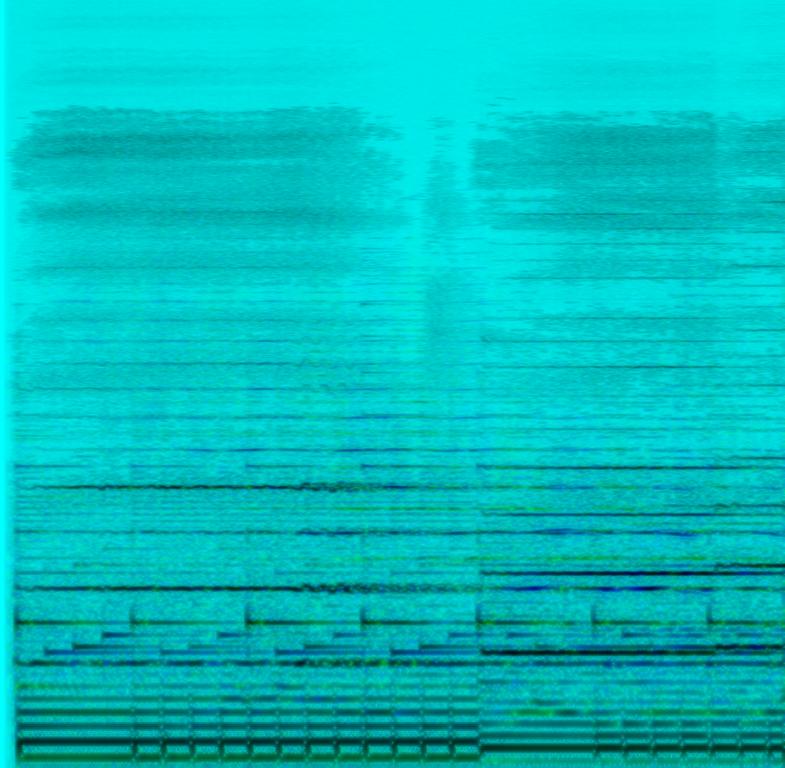
This slow ballad features a female voice singing the main melody. This is accompanied by a repetitive piano melody. The bass plays the root notes of the chords in staccato style in eighth note patterns. Synth horns play in the background at different pitches. The song has an ambient and ethereal feel. The mood of the song is haunting. This song can be played in a sad scene in a movie.